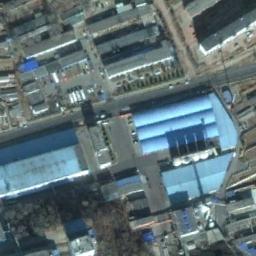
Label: industrial_area